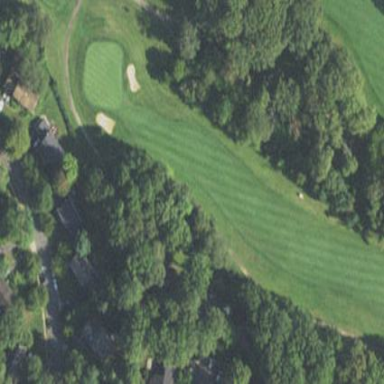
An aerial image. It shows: Well-maintained grassy area serving as golf fairway for the sport of golf.